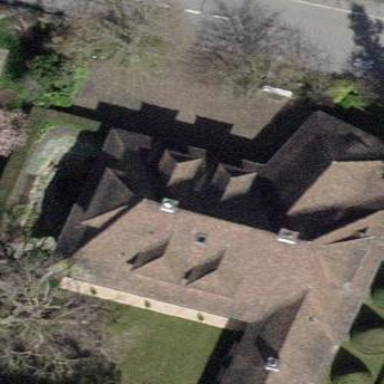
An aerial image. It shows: Building with tiled roof.